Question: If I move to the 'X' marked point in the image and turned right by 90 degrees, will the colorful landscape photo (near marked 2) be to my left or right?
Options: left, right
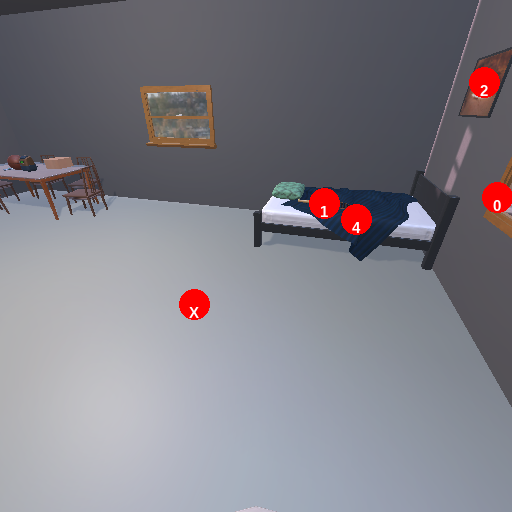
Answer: left